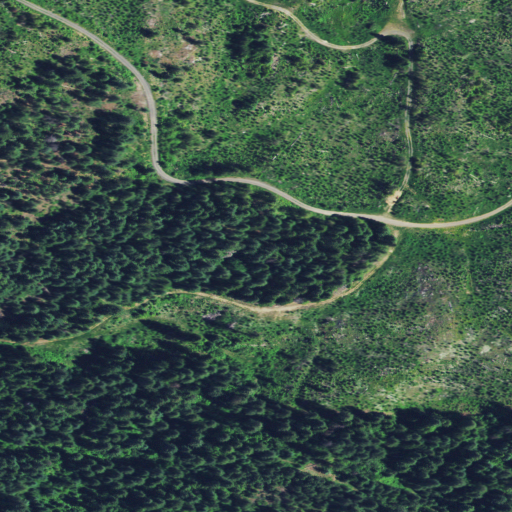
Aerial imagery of ridge(s) in Idaho named Brown Creek Ridge containing shrub, evergreen forest, pasture, and grassland